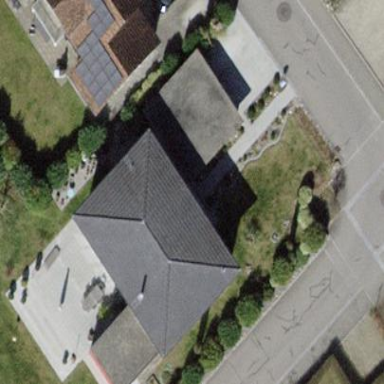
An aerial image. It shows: Detached building with hipped roof shape.